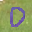
Label: 0